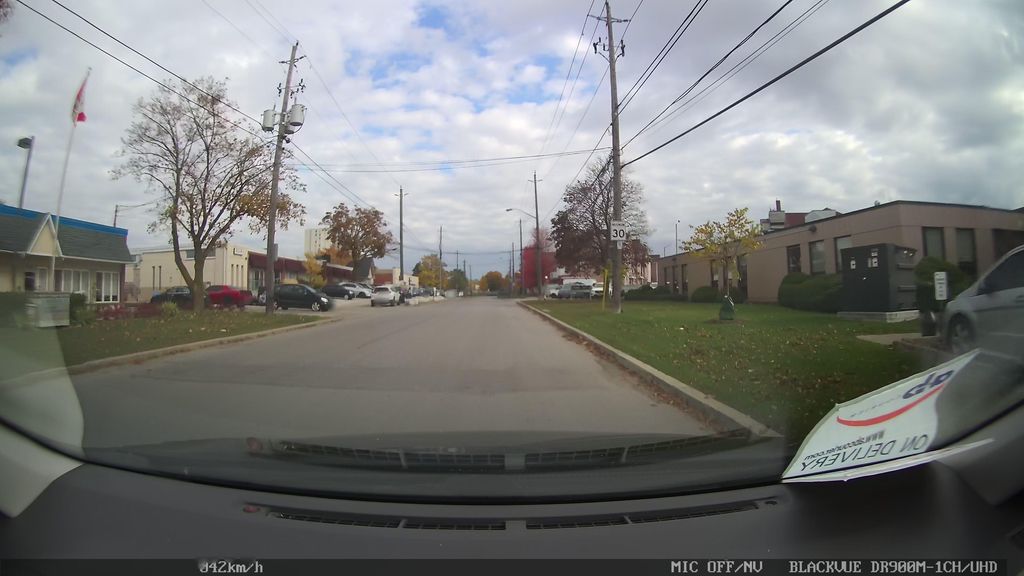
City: toronto